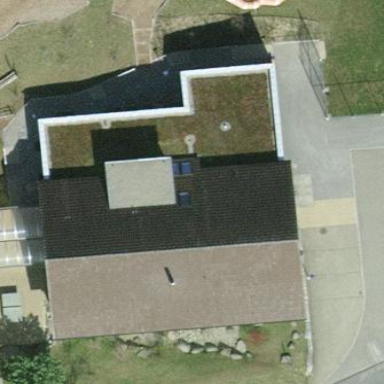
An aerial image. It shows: School building.